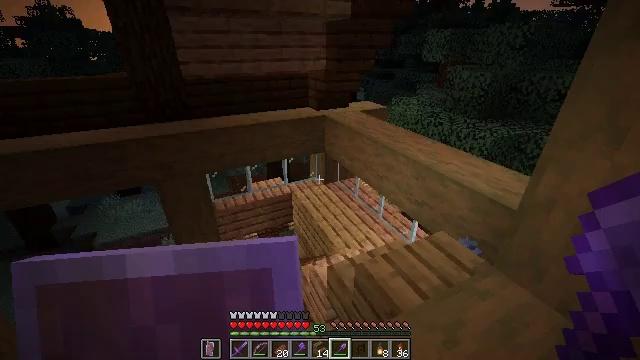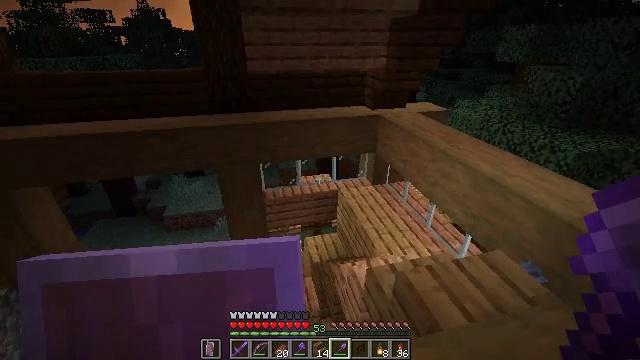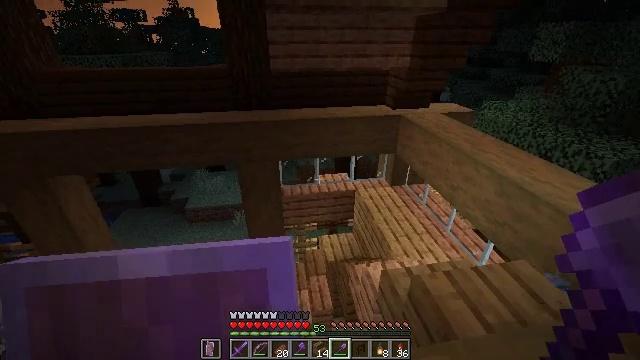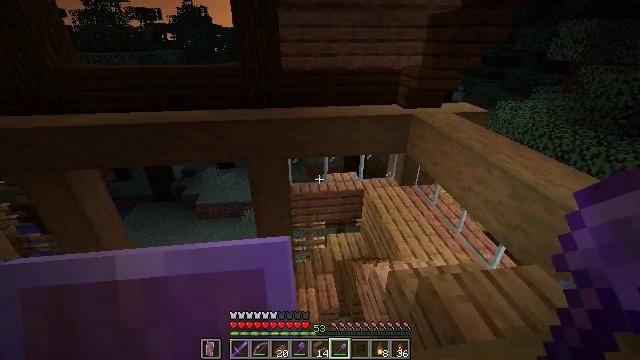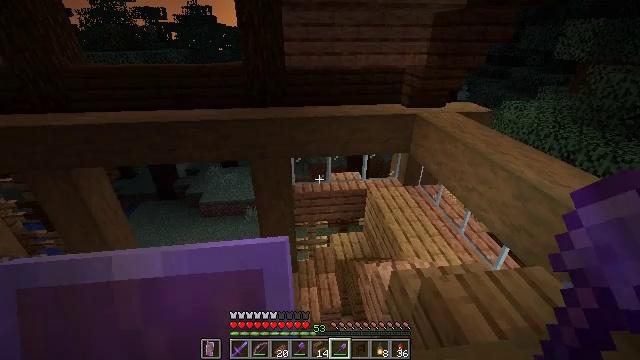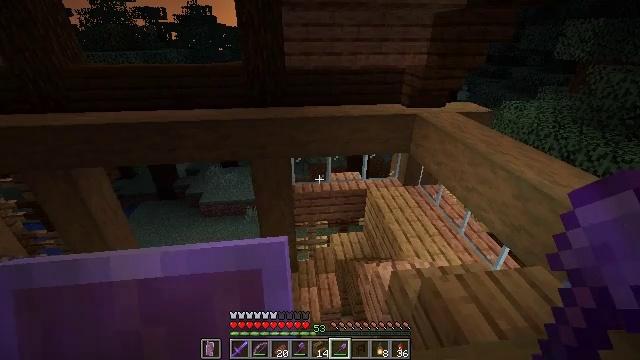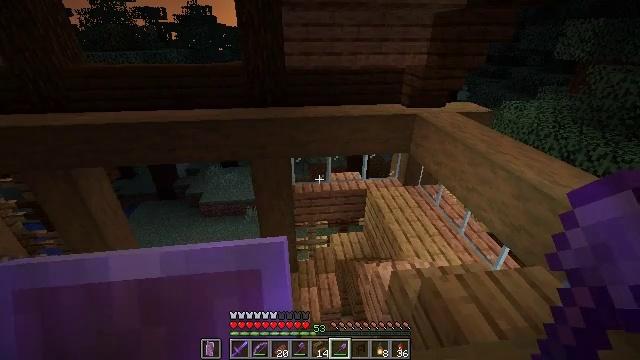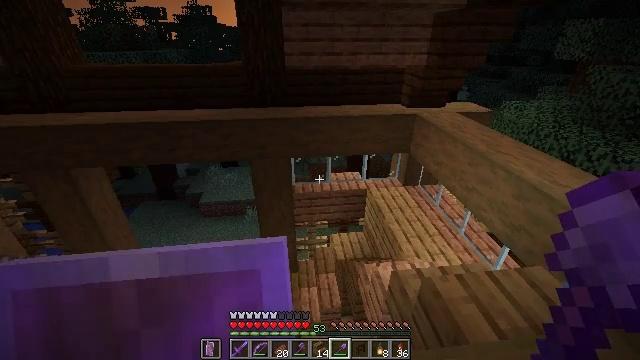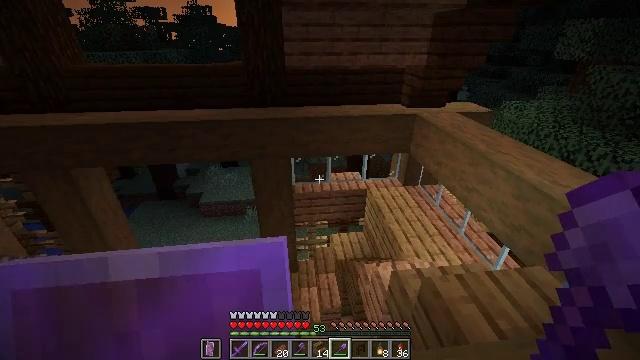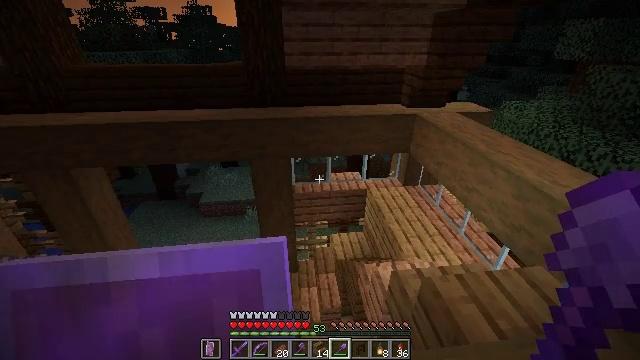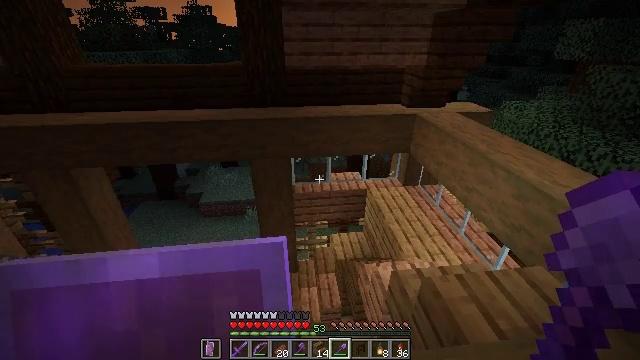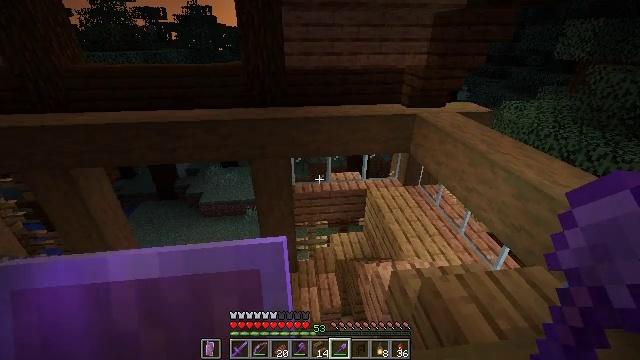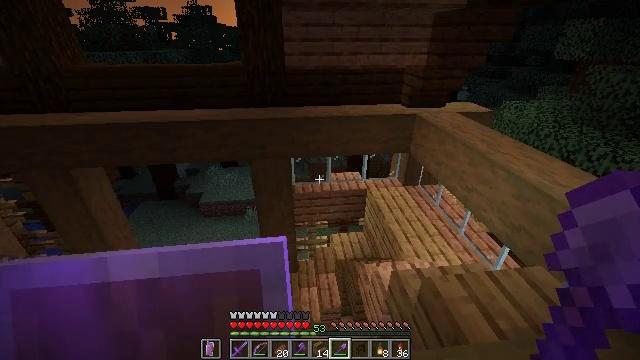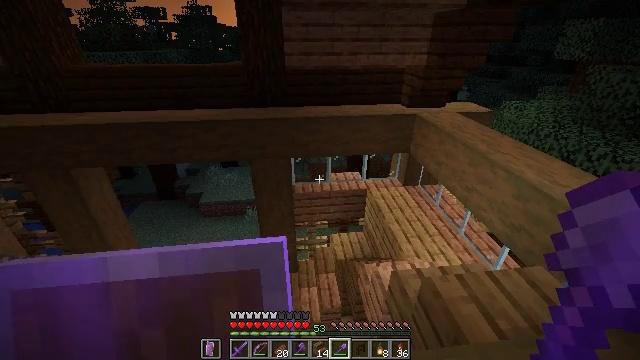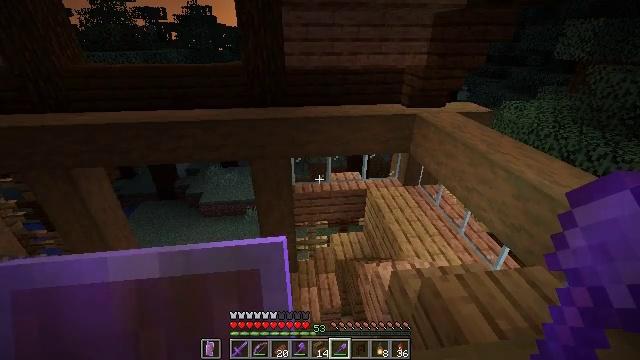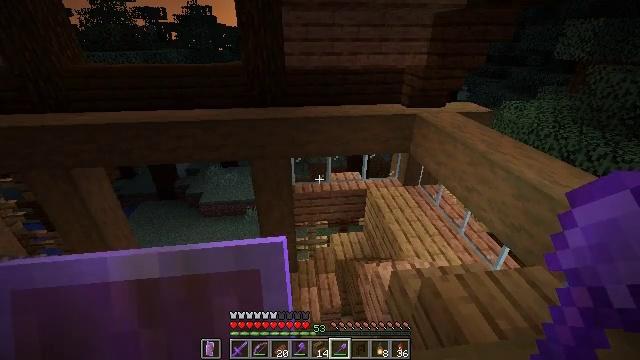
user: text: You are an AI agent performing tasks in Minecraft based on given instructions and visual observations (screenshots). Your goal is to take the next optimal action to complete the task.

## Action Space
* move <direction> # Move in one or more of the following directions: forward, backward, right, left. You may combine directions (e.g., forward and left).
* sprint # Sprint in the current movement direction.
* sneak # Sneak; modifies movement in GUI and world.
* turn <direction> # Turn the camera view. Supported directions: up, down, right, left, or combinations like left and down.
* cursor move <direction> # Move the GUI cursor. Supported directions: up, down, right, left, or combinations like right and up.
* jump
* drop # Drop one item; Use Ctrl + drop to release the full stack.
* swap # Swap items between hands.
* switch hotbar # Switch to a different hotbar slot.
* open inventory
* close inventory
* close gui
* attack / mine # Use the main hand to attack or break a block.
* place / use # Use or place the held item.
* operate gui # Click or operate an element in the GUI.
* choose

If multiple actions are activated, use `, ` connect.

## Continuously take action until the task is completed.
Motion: motion action
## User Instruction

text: Mine the beehive on the tree.
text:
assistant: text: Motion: turn left
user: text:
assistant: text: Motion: turn left
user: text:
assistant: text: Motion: turn left
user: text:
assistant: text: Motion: no_op
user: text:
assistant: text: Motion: no_op
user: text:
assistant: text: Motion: no_op
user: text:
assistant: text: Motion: no_op
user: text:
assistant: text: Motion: no_op
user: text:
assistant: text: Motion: no_op
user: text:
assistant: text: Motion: no_op
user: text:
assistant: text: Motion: no_op
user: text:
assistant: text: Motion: no_op
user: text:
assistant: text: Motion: no_op
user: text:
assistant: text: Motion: no_op
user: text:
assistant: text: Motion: no_op
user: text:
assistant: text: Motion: no_op
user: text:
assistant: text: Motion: no_op
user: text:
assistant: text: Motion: no_op
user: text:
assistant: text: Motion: turn left
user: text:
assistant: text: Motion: turn left
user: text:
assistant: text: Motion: turn left and up
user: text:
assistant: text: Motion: turn left and up
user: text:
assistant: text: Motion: turn left and up
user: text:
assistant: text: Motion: turn left and up
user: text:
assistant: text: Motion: turn left and up
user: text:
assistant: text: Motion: turn left and up
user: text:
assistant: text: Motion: turn left
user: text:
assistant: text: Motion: turn left
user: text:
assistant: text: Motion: no_op
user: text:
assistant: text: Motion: turn left